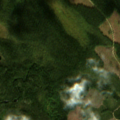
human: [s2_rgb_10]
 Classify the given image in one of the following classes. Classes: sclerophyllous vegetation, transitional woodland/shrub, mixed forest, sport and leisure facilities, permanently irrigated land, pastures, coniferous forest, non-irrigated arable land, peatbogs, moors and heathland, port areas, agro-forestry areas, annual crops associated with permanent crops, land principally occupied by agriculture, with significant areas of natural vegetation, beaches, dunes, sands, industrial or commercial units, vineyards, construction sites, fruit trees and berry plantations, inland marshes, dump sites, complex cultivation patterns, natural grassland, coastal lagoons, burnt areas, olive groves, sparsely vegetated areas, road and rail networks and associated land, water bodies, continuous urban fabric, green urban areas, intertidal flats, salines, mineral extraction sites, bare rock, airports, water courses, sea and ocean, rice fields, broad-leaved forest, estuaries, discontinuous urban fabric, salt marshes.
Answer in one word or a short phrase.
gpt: coniferous forest, transitional woodland/shrub